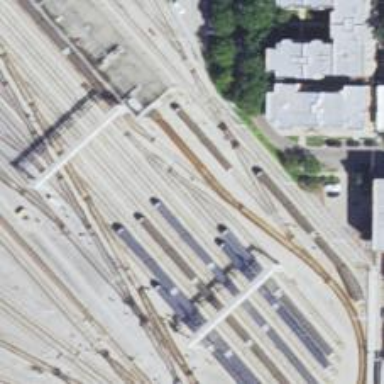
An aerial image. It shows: Electrified rail service yard.